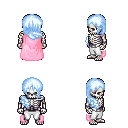
a pixel art fantasy rpg character, male body template, skeleton, pink cape, white pants, white cyan right-swept hairstyle, four views (front, back, left, right), 2x2 character sprite sheet, small pixel art, hard edges, no anti-aliasing